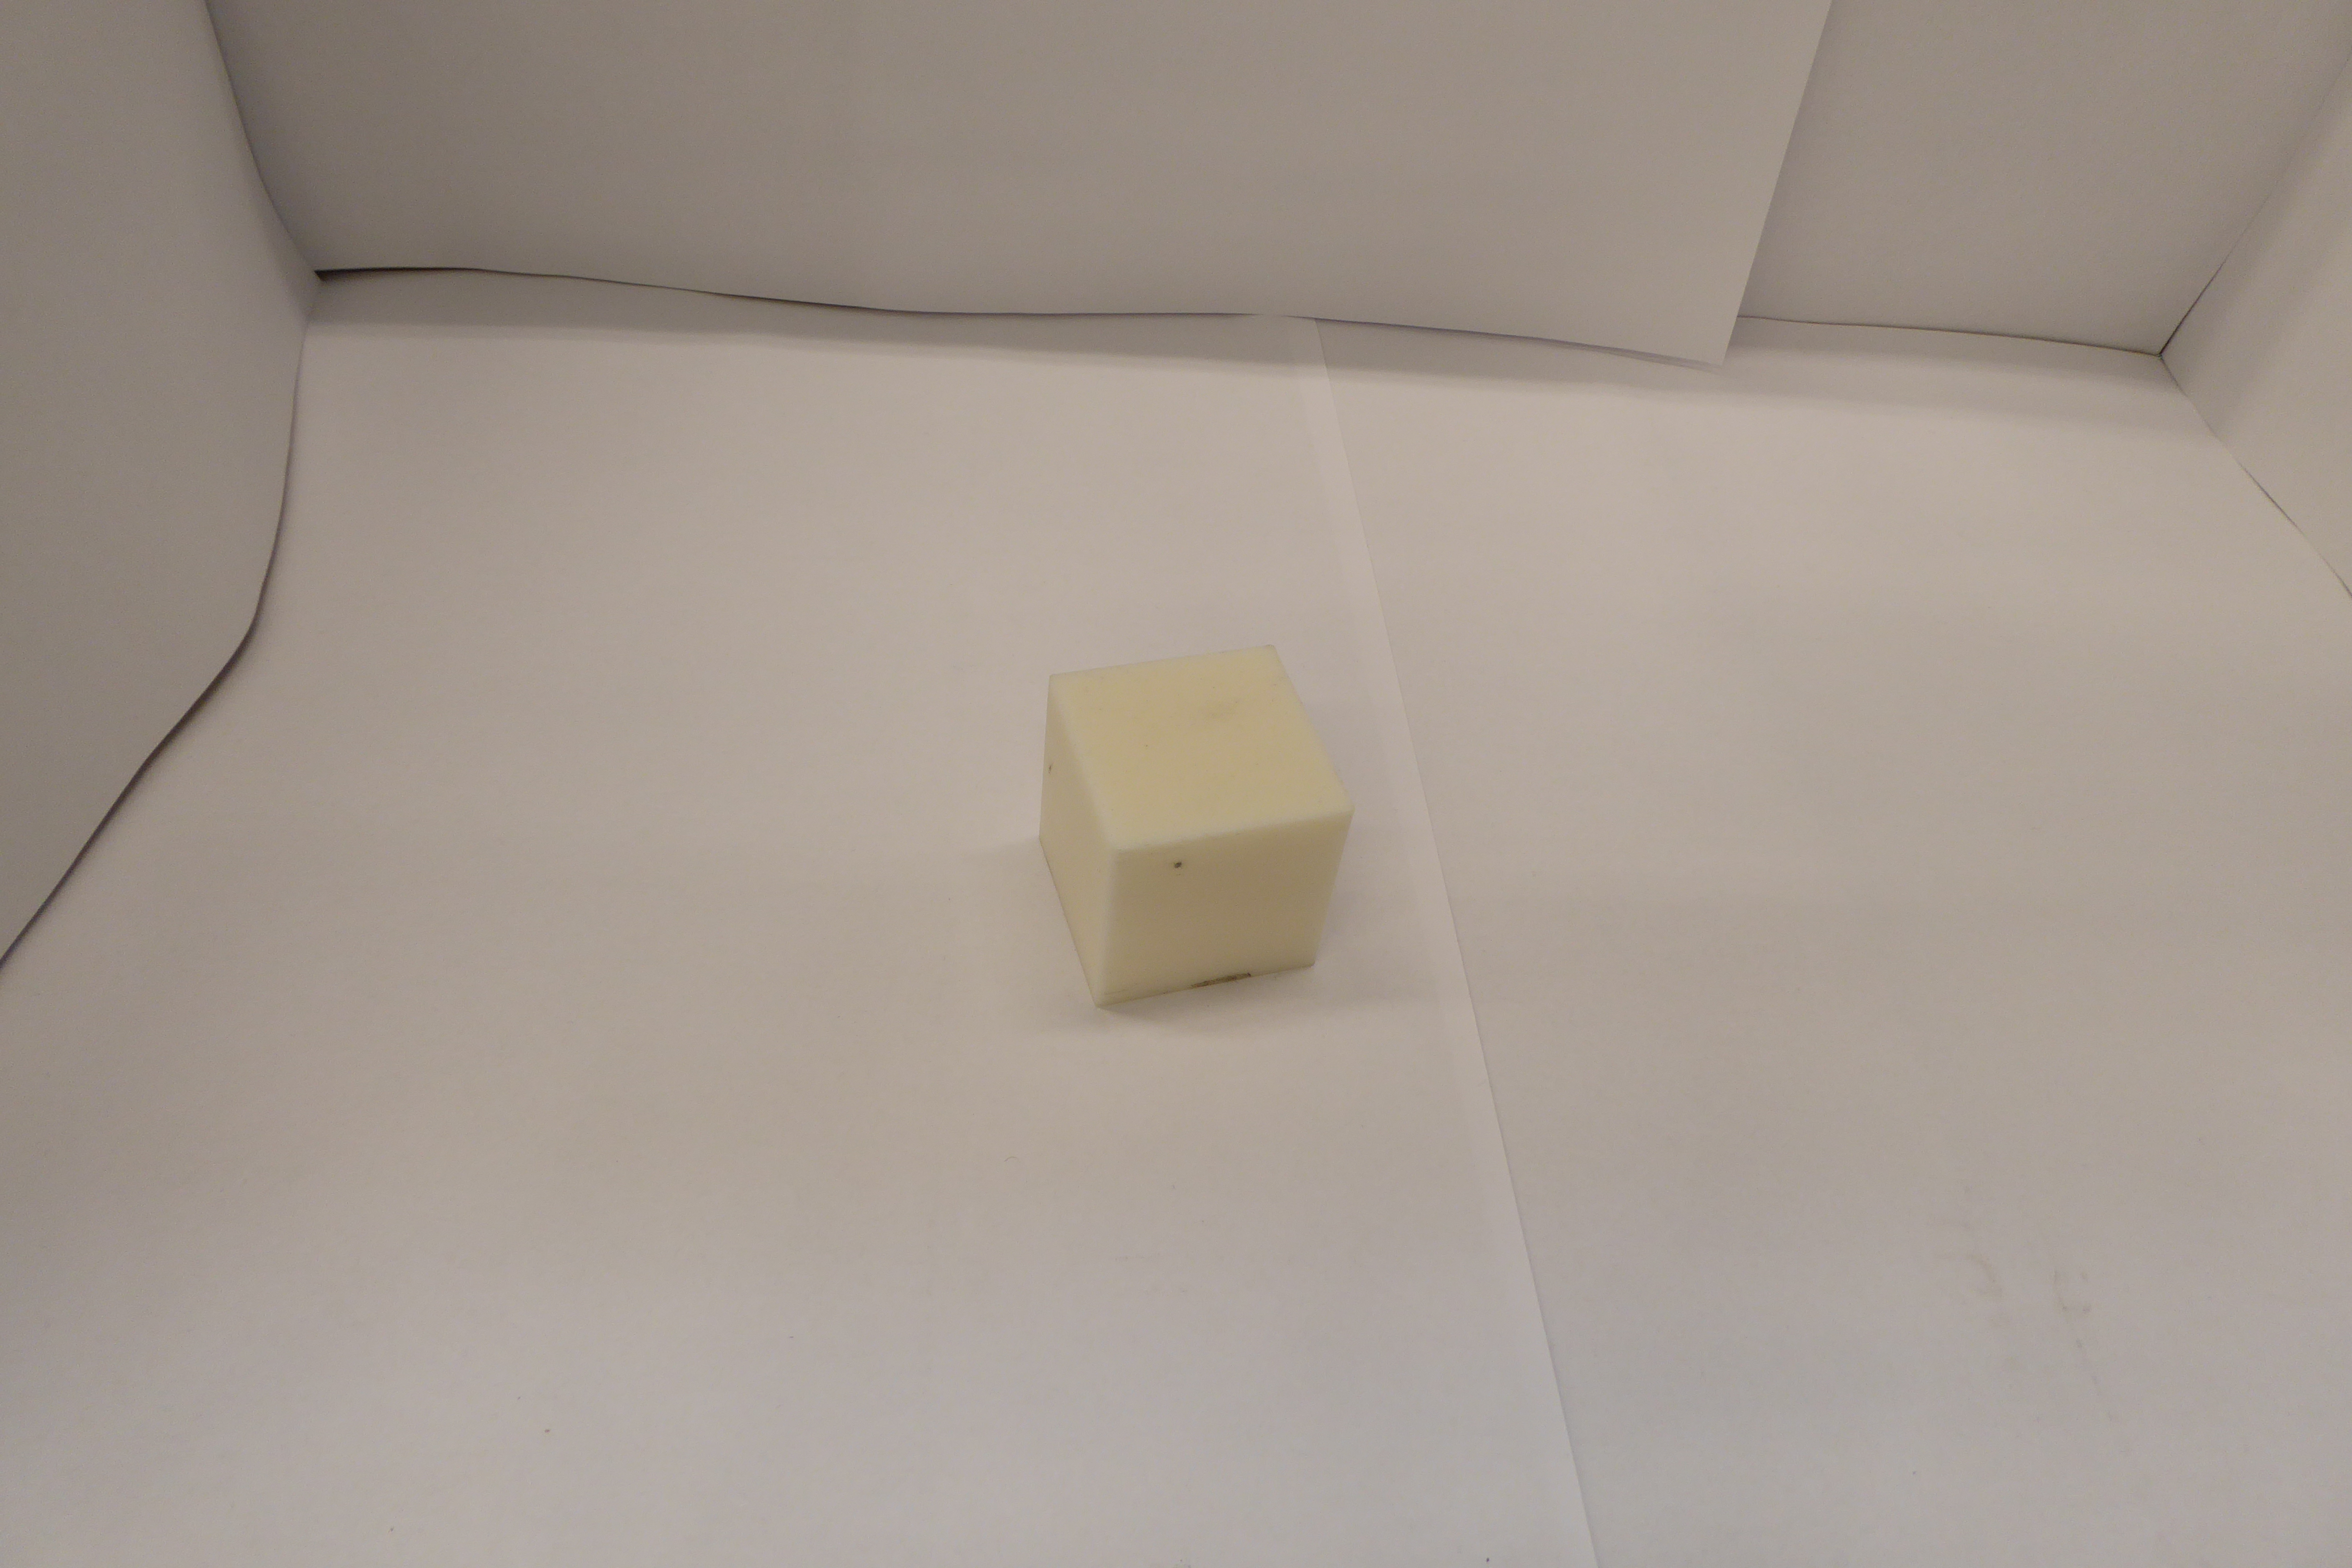
Label: Cuboid